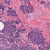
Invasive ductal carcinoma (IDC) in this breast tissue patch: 1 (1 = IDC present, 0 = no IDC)